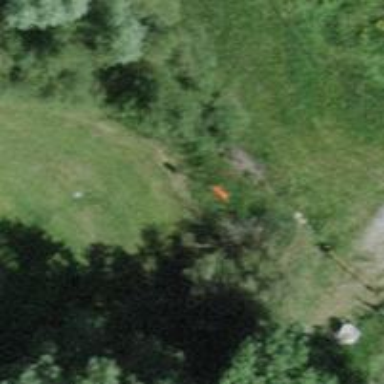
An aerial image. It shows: View of pole with roofed pipeline marker.